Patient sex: F
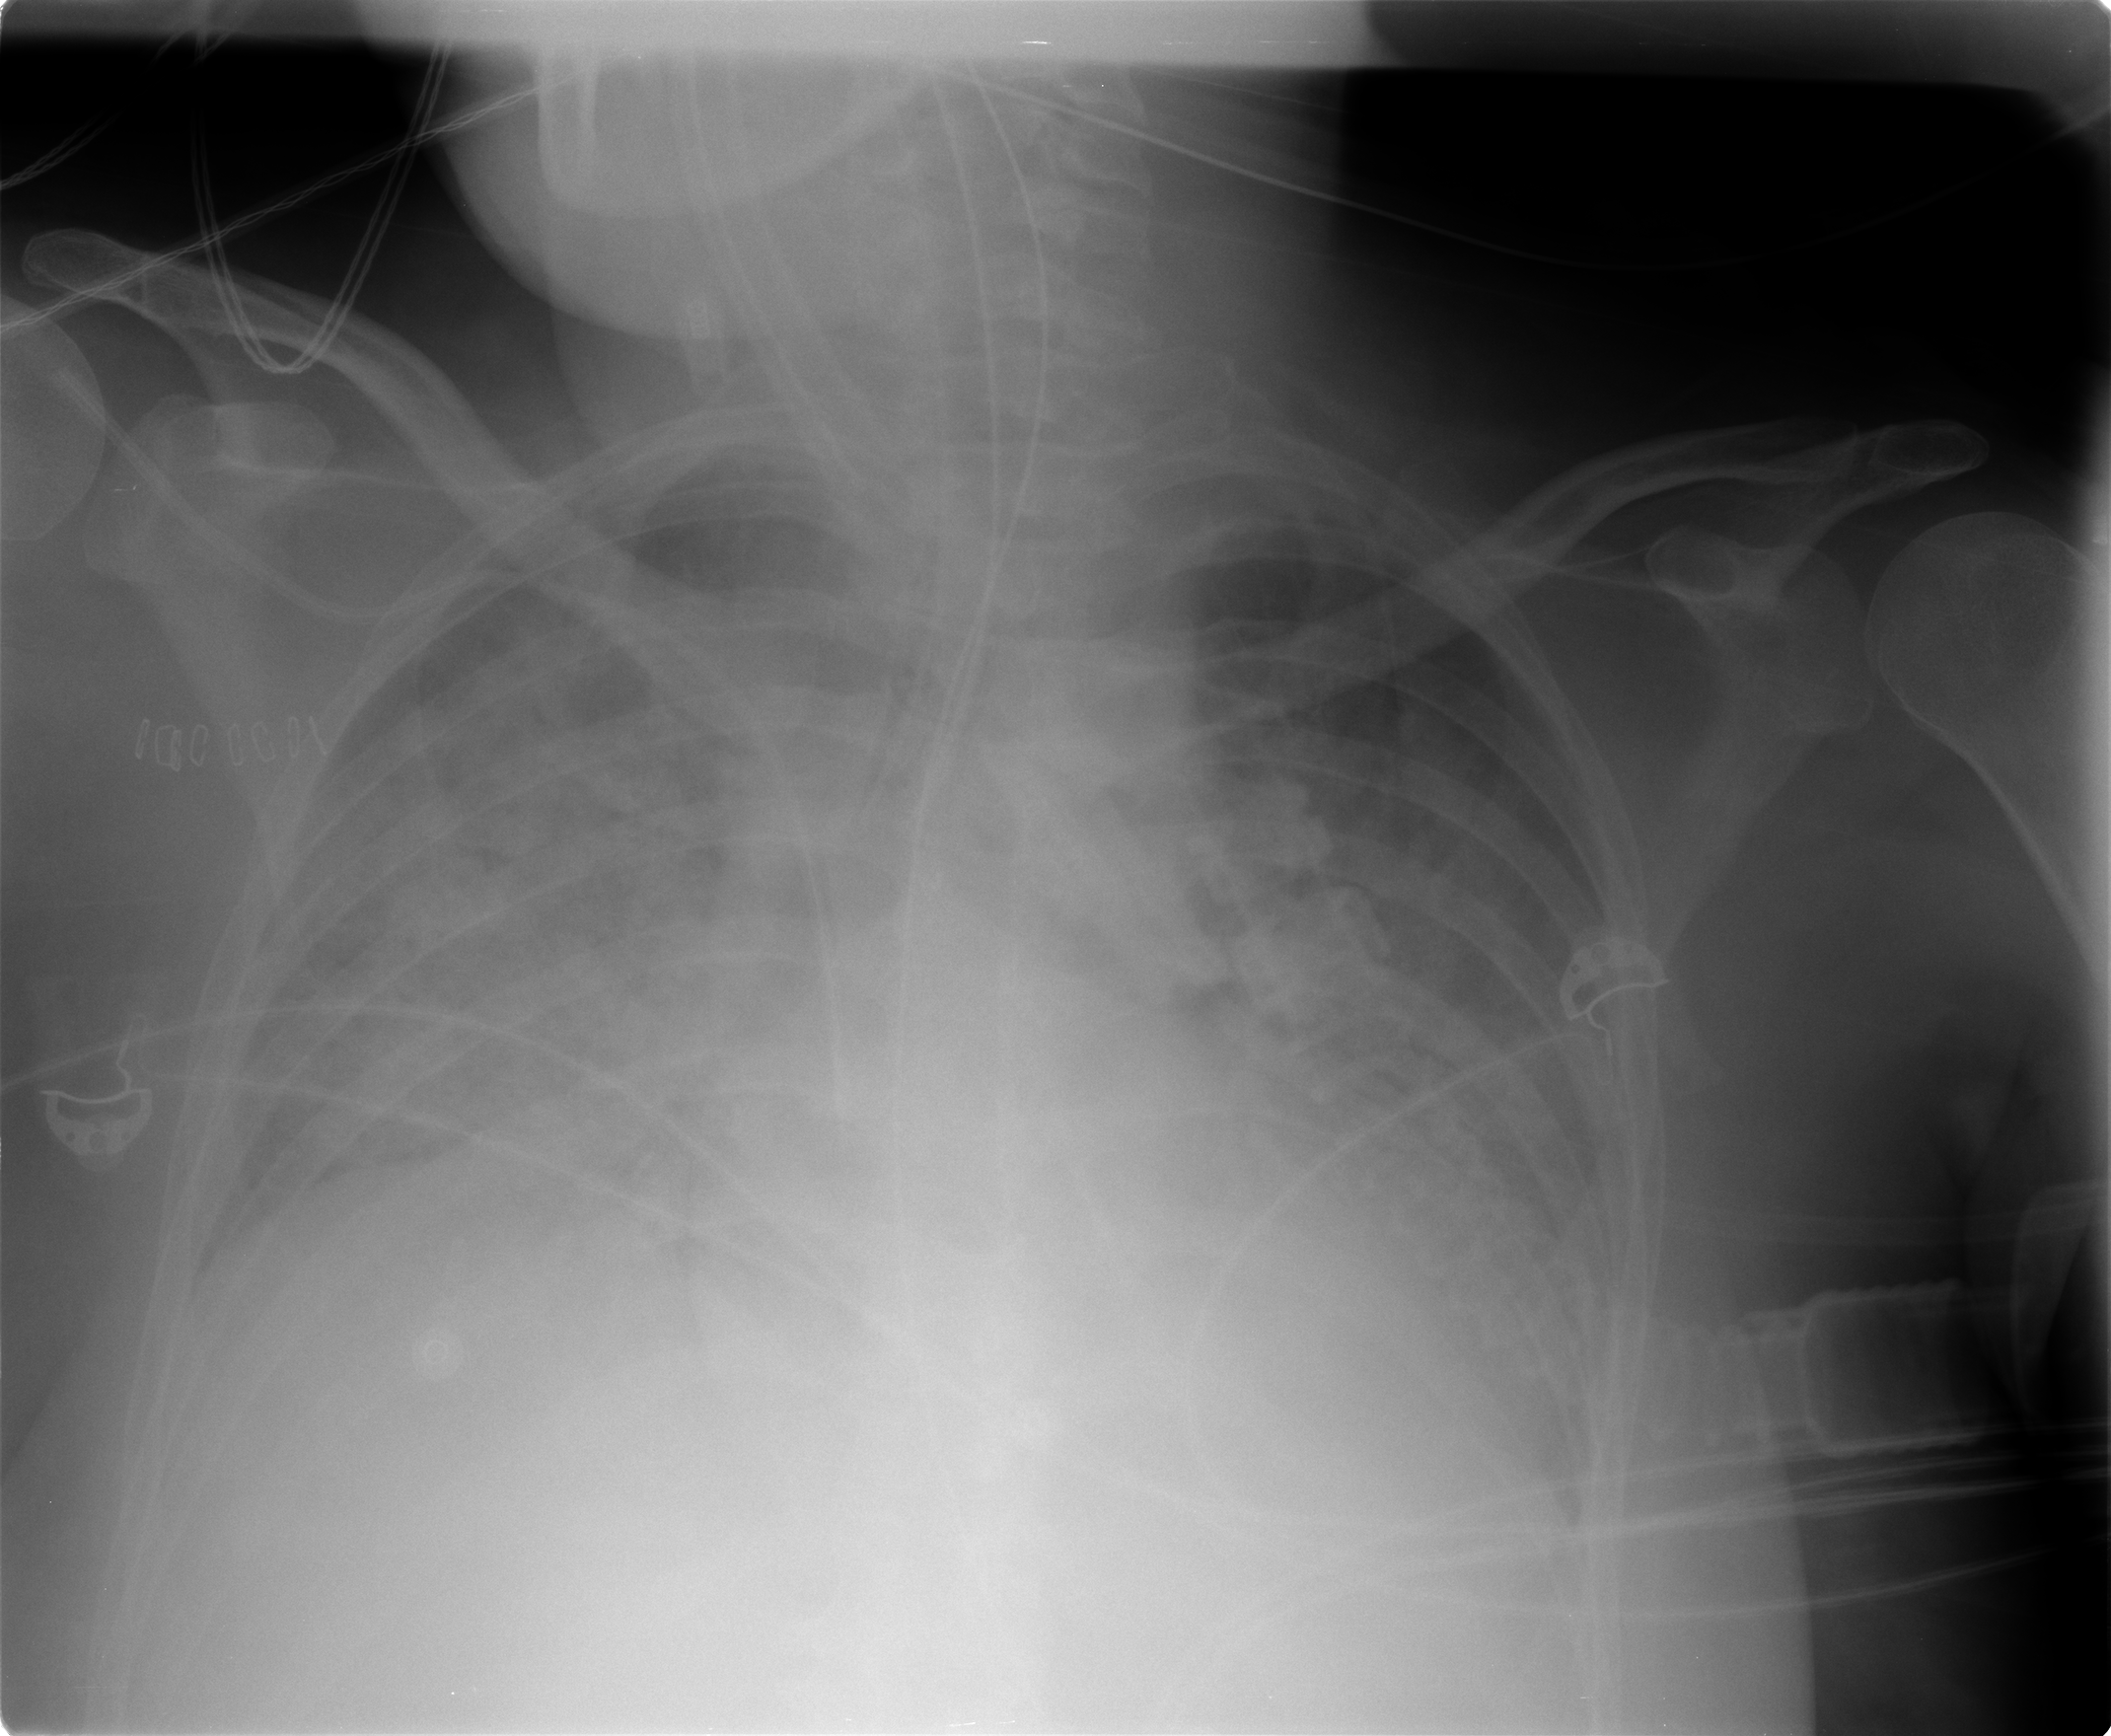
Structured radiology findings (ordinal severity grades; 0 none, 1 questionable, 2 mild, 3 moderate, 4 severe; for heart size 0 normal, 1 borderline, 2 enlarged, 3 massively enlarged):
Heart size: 2
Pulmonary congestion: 2
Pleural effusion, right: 0
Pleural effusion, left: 0
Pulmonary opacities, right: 4
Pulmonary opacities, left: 3
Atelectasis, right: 2
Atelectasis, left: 2